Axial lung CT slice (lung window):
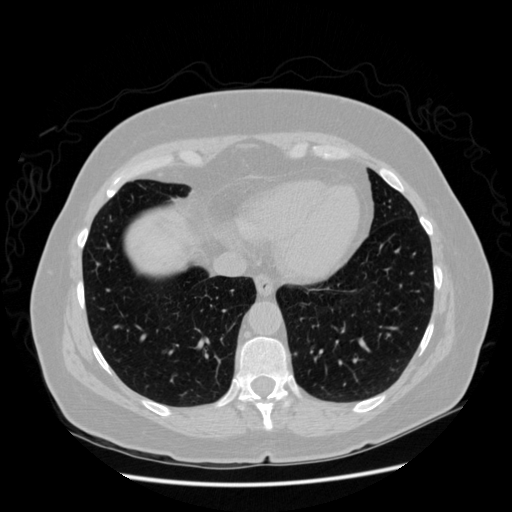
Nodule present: no